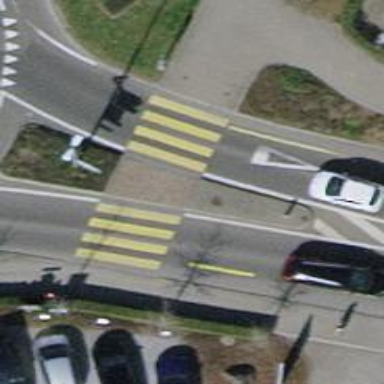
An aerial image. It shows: Marked zebra crossing with island.